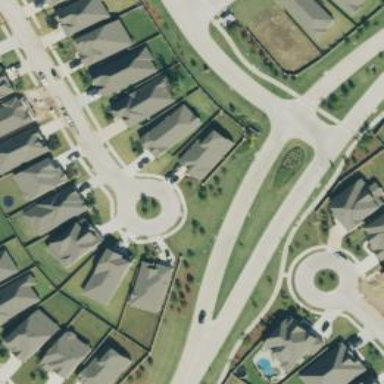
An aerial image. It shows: Turning loop on the road.